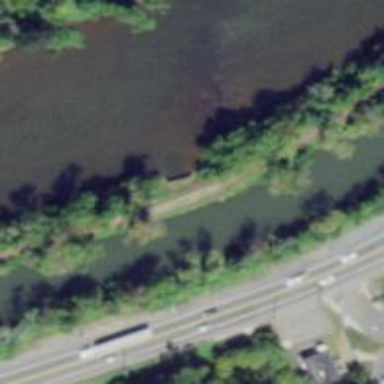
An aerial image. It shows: Cycleway along embankment.